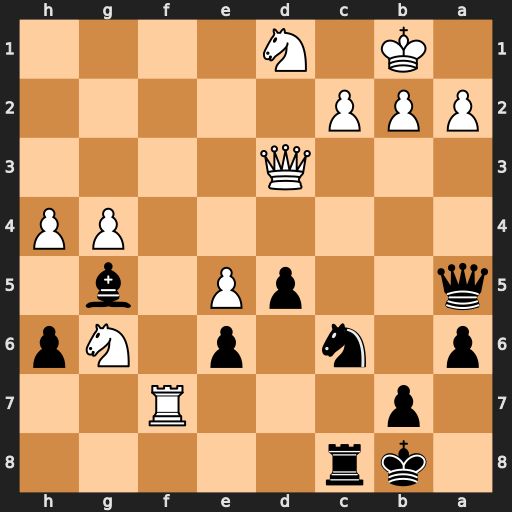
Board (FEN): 1kr5/1p3R2/p1n1p1Np/q2pP1b1/6PP/3Q4/PPP5/1K1N4
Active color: b
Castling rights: -
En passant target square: -
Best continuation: Nb4 Qb3 Rxc2 hxg5 Qc5 Qc3 Rxc3